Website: apple
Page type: billing-address
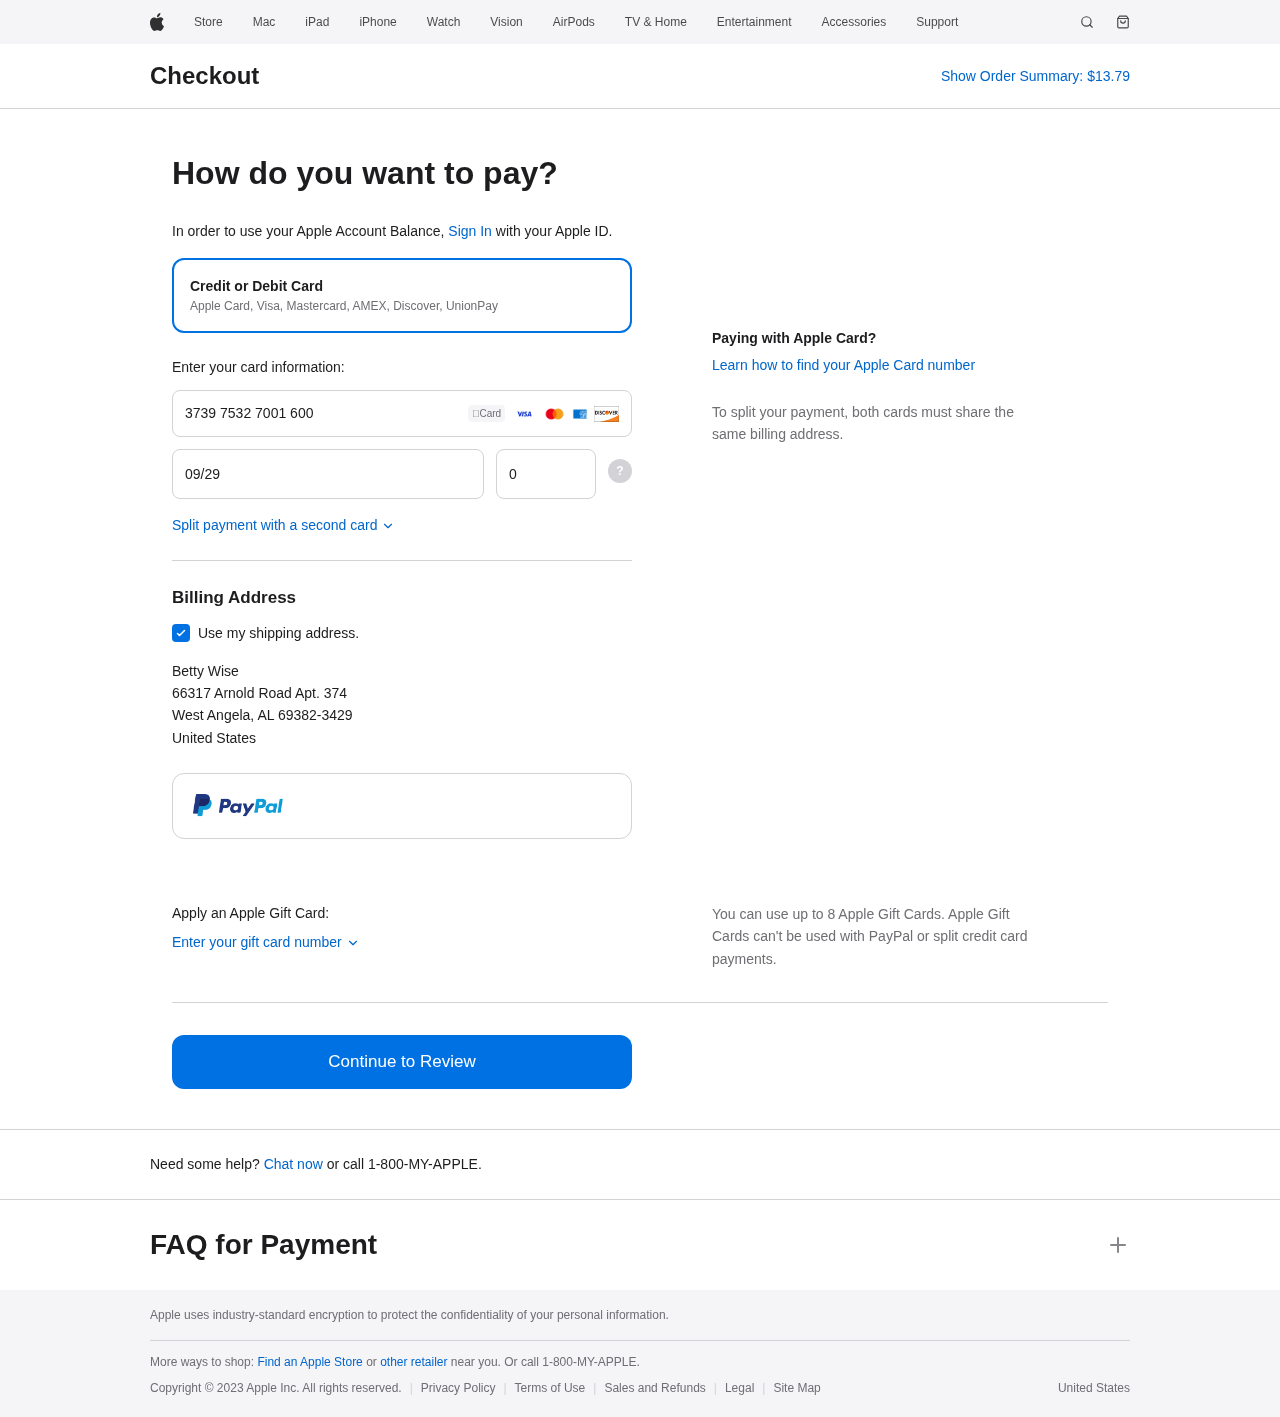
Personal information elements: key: PII_CARD_CVV
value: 0548
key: PII_CARD_EXPIRY
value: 09/29
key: PII_CARD_NUMBER
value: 3739 7532 7001 600
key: PII_CITY
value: West Angela
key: PII_COUNTRY
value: United States
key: PII_FULLNAME
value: Betty Wise
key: PII_POSTCODE_FULL
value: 69382-3429
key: PII_STATE_ABBR
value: AL
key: PII_STREET
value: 66317 Arnold Road Apt. 374
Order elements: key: ORDER_TOTAL
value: $13.79